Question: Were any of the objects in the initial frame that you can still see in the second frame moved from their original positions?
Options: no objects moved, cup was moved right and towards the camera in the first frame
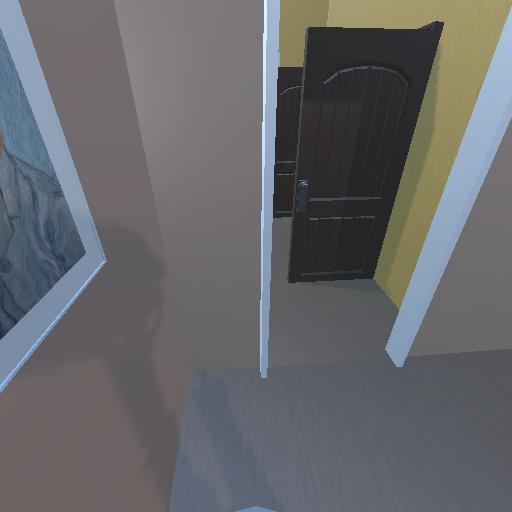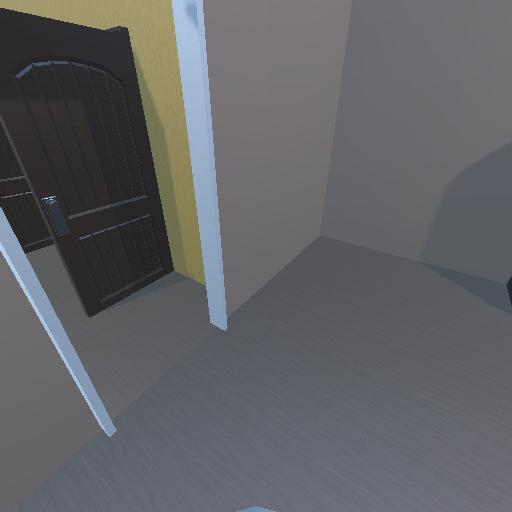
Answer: no objects moved